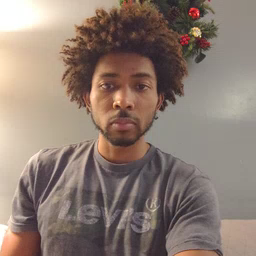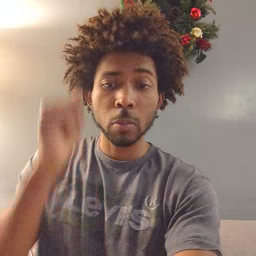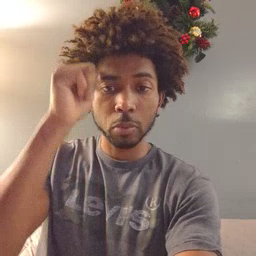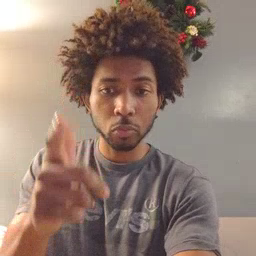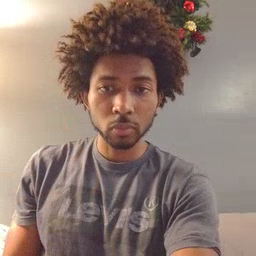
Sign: brother